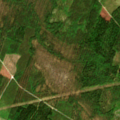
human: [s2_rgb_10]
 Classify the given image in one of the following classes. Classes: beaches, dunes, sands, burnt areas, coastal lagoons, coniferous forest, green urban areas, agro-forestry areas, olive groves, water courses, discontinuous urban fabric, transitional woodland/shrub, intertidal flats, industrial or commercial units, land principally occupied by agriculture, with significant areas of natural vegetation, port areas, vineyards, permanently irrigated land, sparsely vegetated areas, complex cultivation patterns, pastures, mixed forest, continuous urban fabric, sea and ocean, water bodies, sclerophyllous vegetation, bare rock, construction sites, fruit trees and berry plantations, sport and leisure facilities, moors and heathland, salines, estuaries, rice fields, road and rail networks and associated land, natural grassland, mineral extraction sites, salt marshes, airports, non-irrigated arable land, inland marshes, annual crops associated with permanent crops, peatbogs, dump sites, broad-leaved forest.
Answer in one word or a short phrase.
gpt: non-irrigated arable land, coniferous forest, mixed forest, transitional woodland/shrub